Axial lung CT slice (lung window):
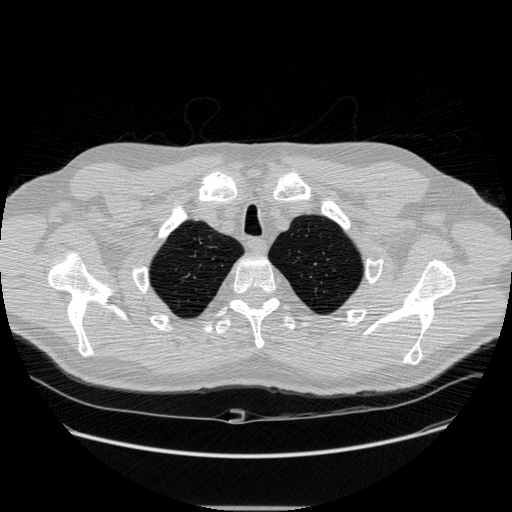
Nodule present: no